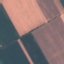
Label: AnnualCrop